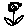
Label: flower